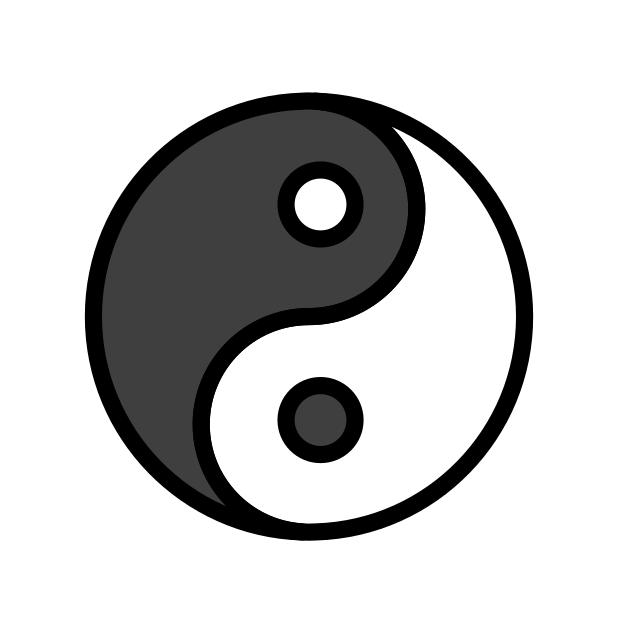
yin yang